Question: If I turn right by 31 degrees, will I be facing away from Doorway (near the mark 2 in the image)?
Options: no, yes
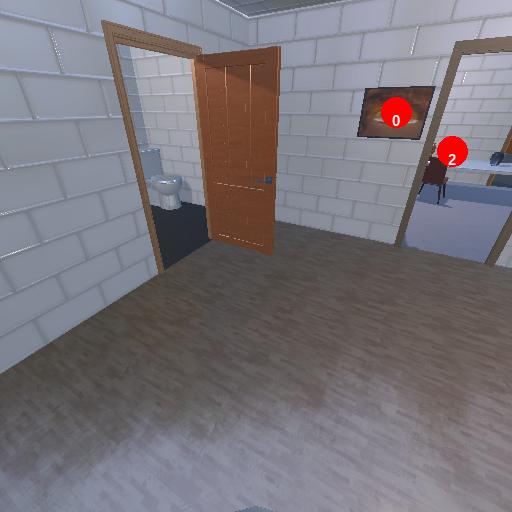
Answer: no